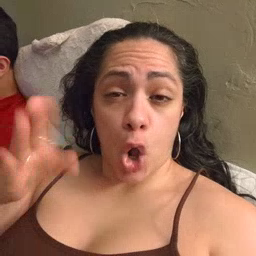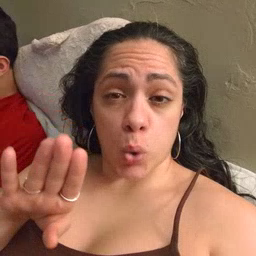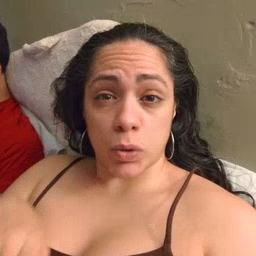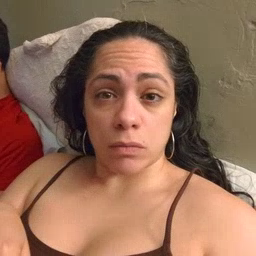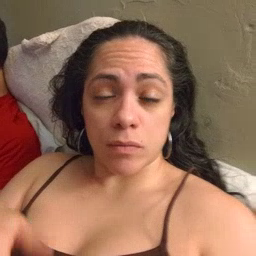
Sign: close